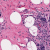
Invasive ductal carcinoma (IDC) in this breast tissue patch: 0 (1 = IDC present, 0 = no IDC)